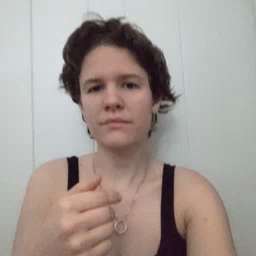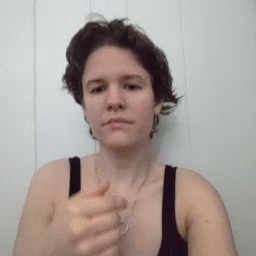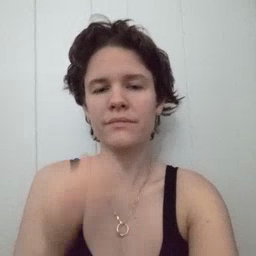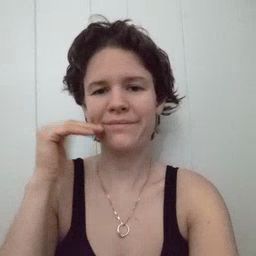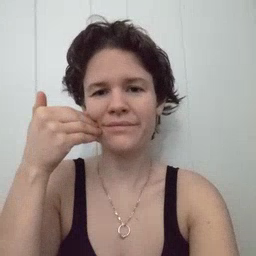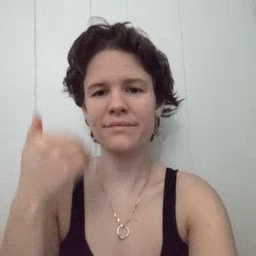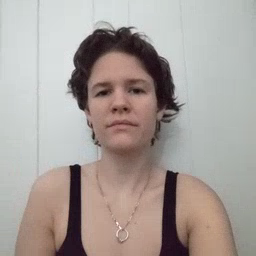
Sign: smile